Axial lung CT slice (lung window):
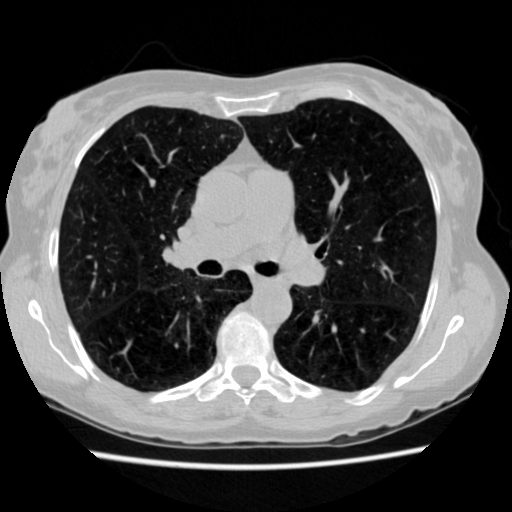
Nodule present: no